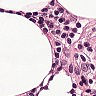
Metastatic tissue present: no